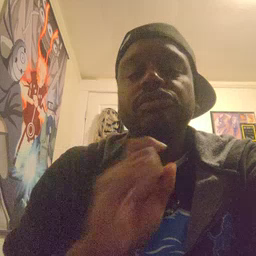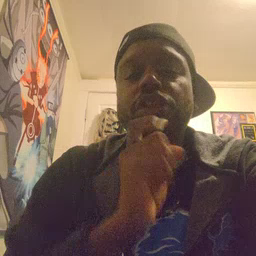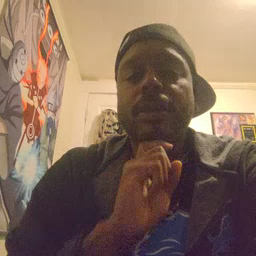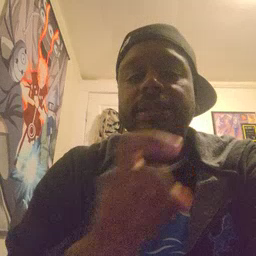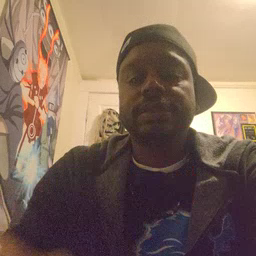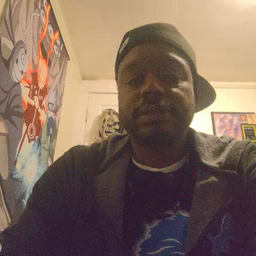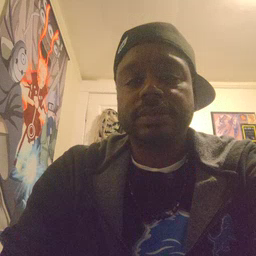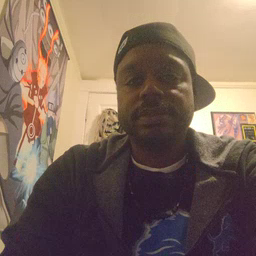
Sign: garbage